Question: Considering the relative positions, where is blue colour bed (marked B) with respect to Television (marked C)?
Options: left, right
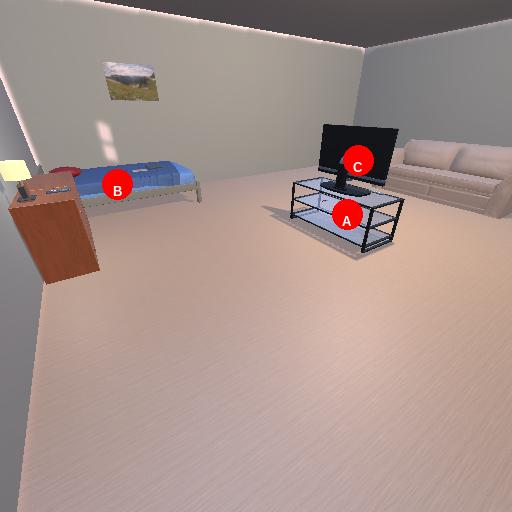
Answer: left